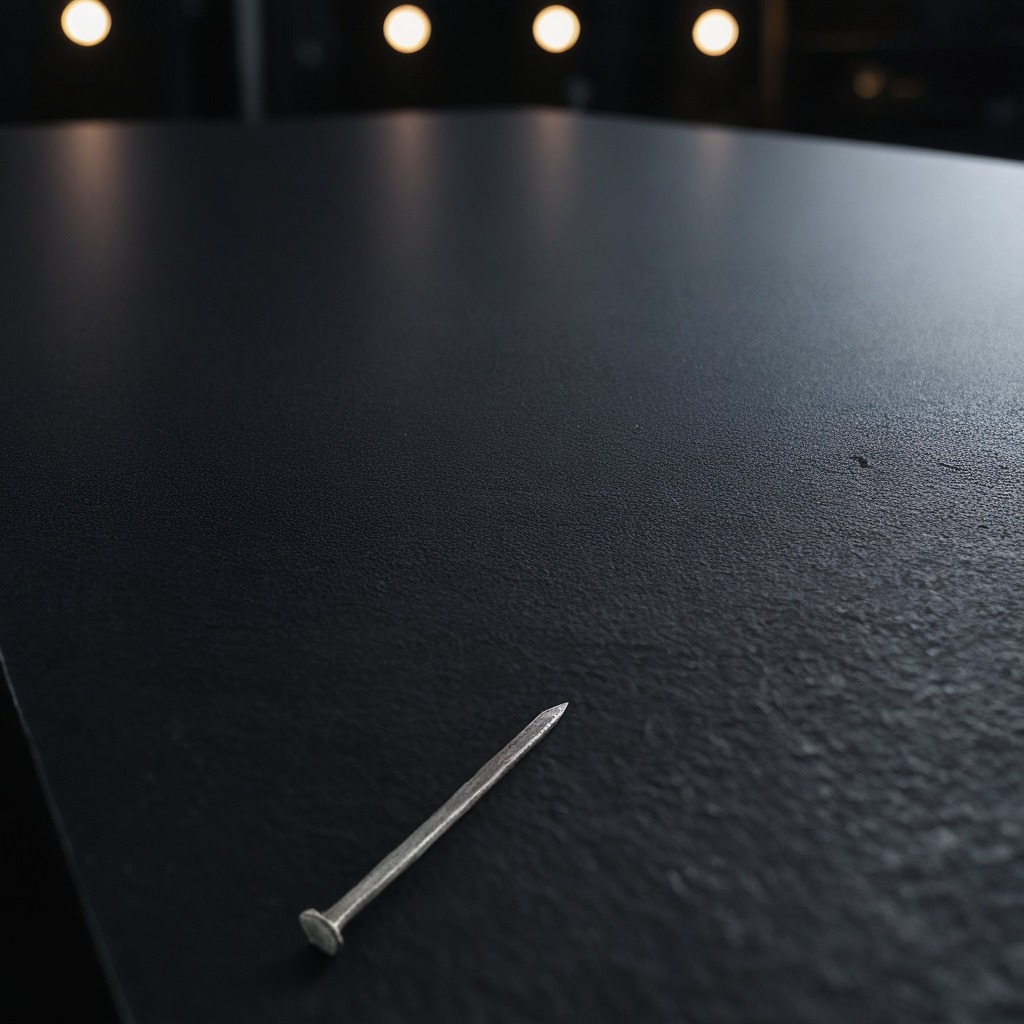
An iron nail lies on a clean granite tabletop covered with a black rubber mat inside a workshop at night dim ambient light soft shadows worn but beneath the mat